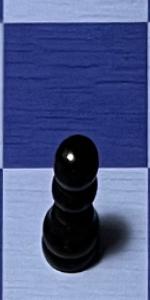
Label: Pawn_Black